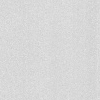
Atmospheric dust classification: dusty